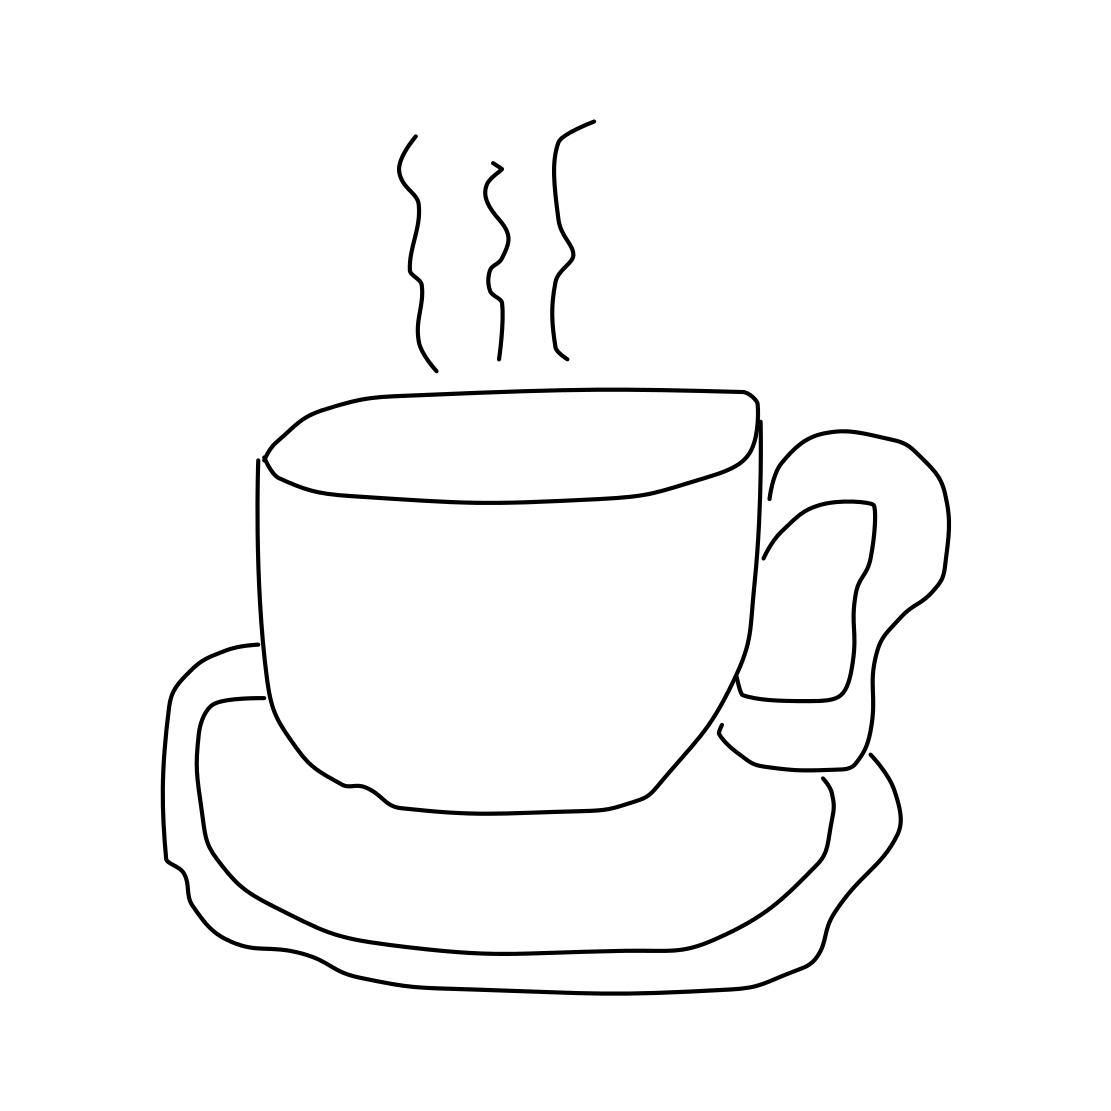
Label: teacup